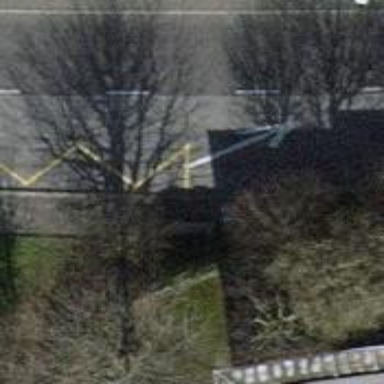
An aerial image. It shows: Bus stop with platform for public transport.